Field crop: tomato
Growth stage: 1
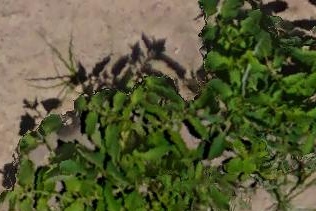
Species: tomato